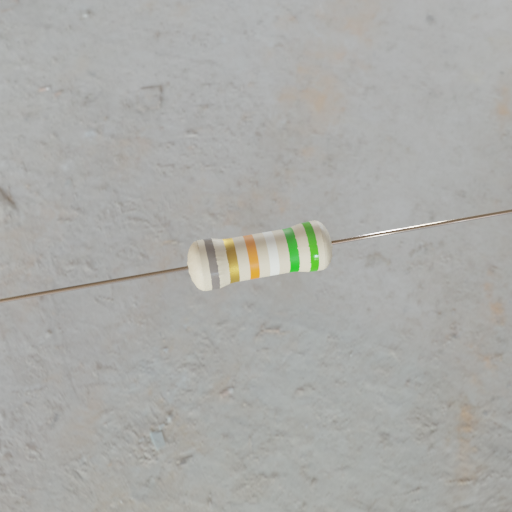
Resistor colour bands (in order): gray, gold, orange, white, green, green